Field crop: maize
Growth stage: 2
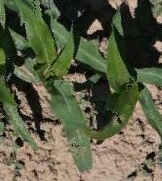
Species: maize